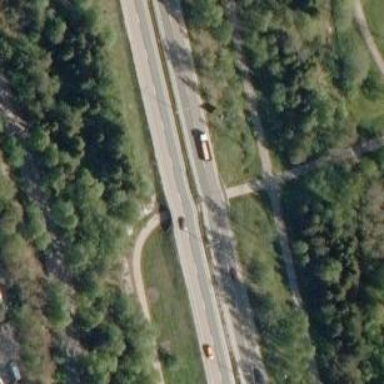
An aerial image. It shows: Asphalt trunk highway.